You are looking at the unprocessed time series of a bearing vibration snapshot. Diagnose the bearing from this image, choosing from: normal, inner_race, outer_race, ball.
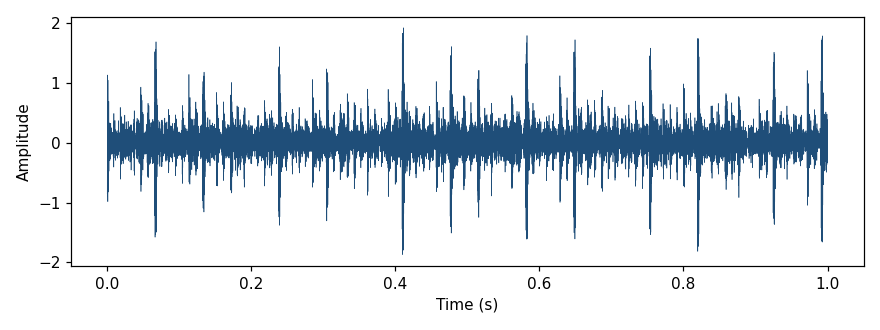
Answer: outer_race